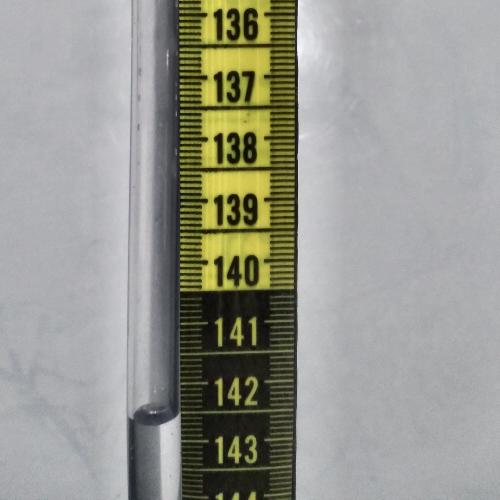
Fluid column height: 142.6 cm